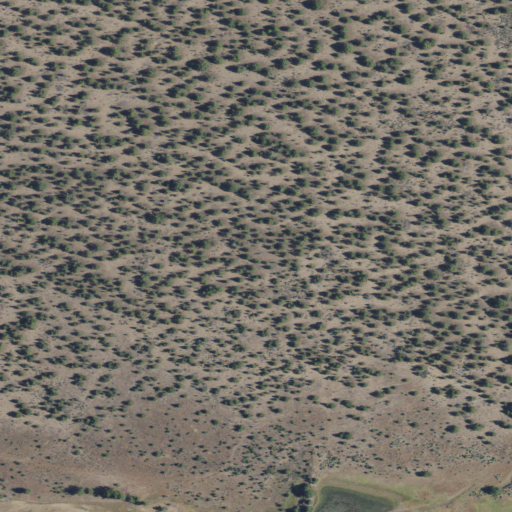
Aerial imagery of plain(s) in Oregon named Combs Flat containing only shrub